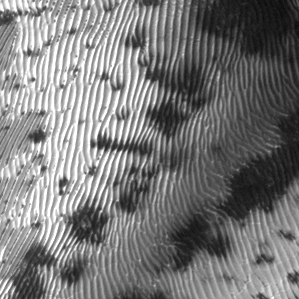
Label: frost